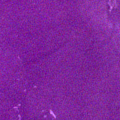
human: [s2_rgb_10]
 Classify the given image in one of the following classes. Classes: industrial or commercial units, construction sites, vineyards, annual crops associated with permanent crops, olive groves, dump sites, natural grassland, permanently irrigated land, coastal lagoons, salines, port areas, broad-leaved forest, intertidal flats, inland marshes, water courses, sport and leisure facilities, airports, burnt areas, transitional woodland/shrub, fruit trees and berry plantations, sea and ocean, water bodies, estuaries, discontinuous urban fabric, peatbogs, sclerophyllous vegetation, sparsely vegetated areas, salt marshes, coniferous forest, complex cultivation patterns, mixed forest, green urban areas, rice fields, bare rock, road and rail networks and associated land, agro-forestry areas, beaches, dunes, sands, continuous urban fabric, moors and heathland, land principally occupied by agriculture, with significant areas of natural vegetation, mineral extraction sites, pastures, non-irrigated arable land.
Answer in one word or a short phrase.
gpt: sea and ocean